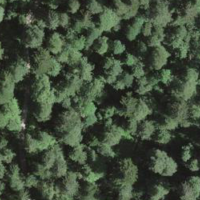
EUNIS habitat code: 41
Species observed at this site:
Polystichum aculeatum
Petasites albus
Gymnocarpium robertianum